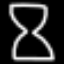
Label: hourglass